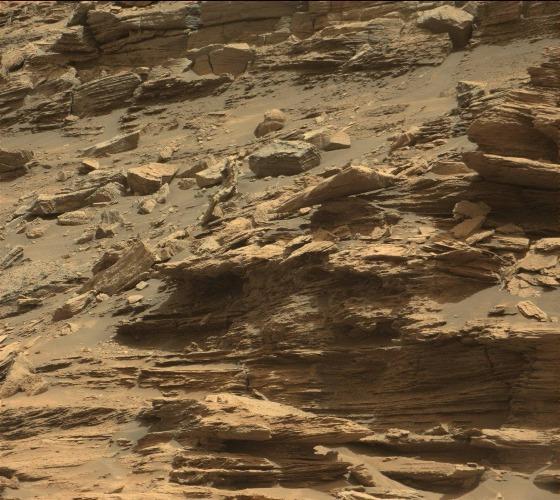
Terrain classes present: Bedrock, Gravel / Sand / Soil, Rock, Shadow